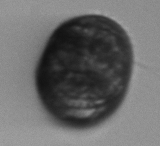
Label: Margalefidinium